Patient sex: M
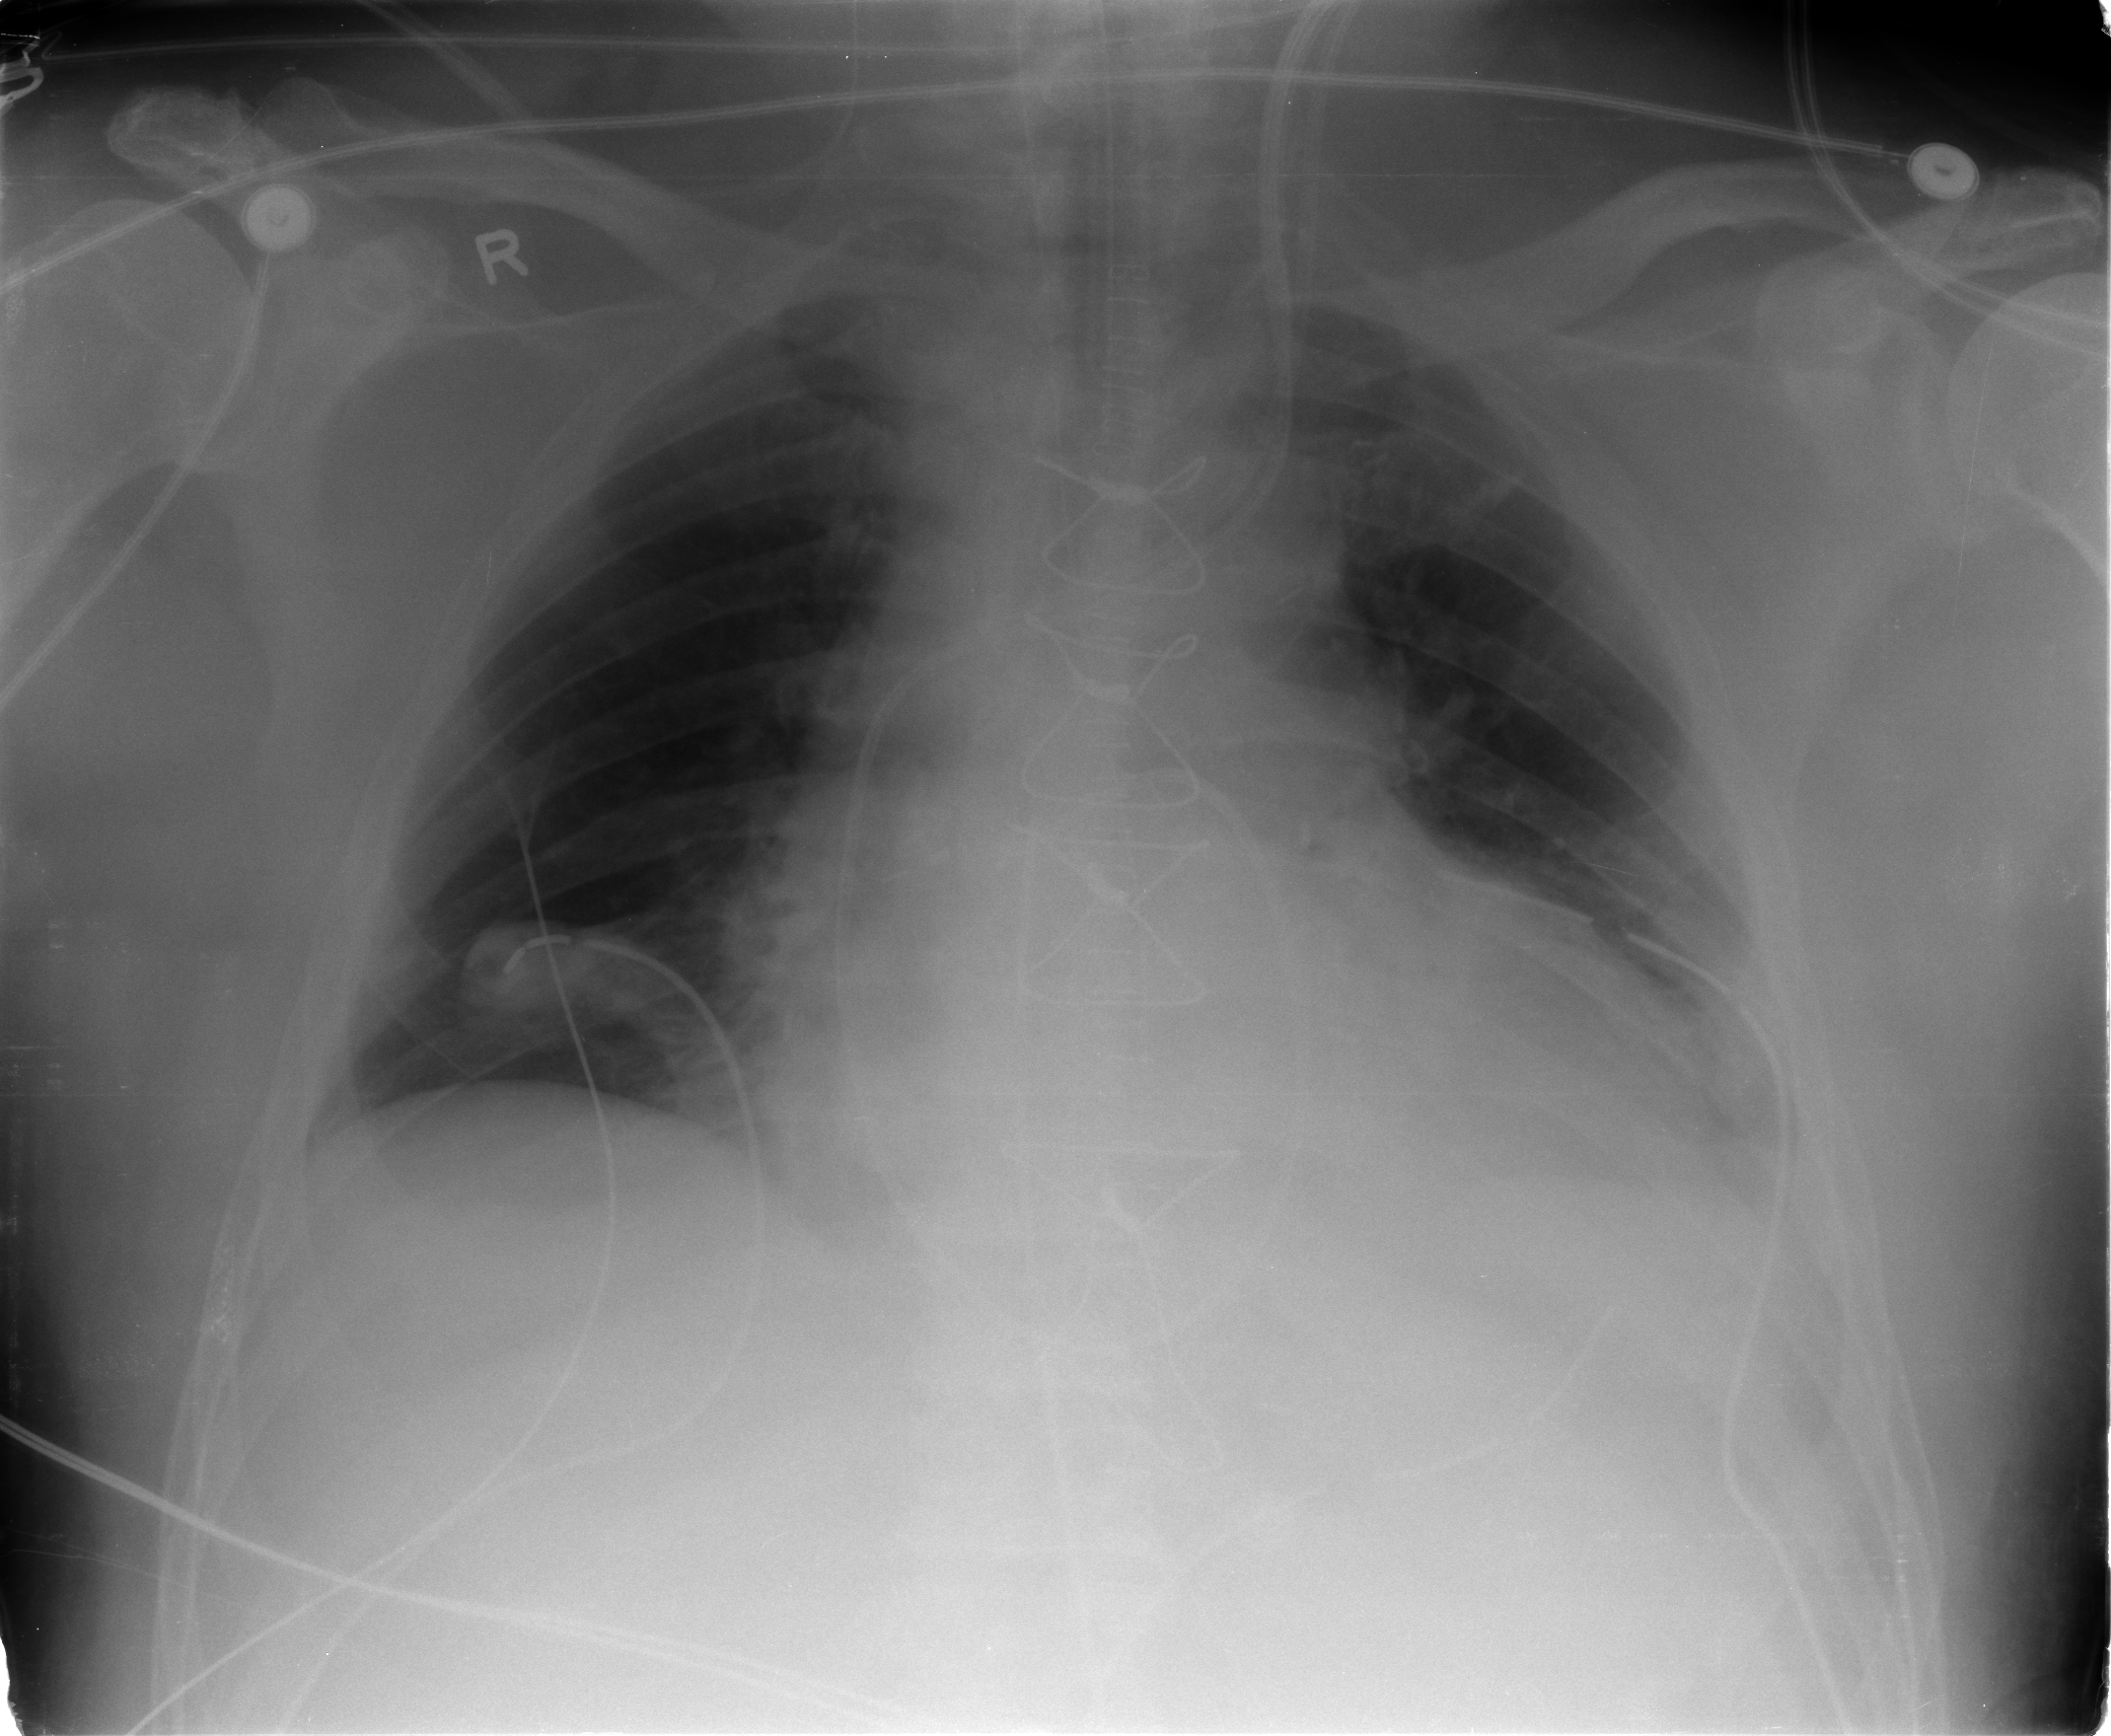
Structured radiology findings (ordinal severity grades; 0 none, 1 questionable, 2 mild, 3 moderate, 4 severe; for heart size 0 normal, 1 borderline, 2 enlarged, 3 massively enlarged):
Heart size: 2
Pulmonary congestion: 2
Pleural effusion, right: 0
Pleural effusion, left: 2
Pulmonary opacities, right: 0
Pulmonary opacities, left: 0
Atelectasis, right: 0
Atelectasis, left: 2